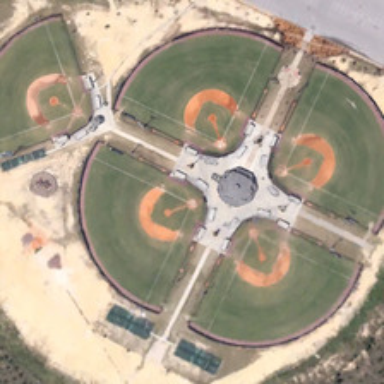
Five baseball fields are surrounded by many green plants and a road .